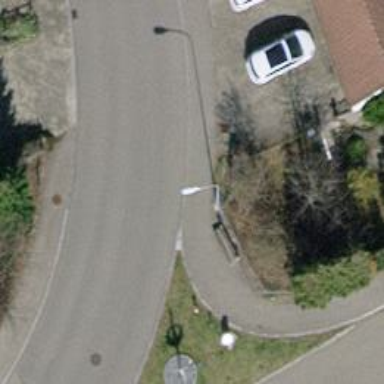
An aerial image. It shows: Brown bench.